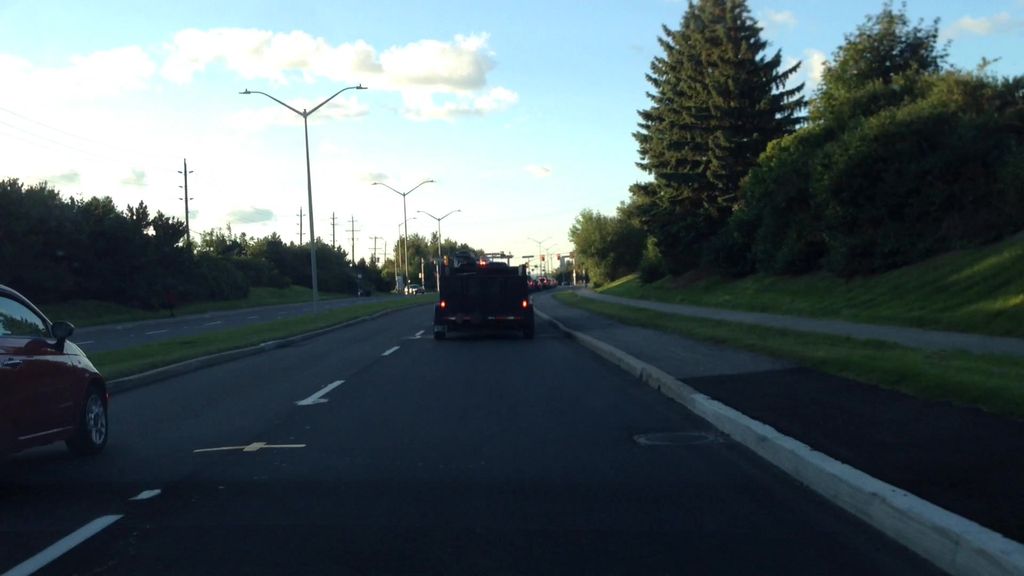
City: ottawa-gatineau